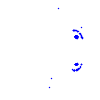
Particle: pion